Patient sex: F
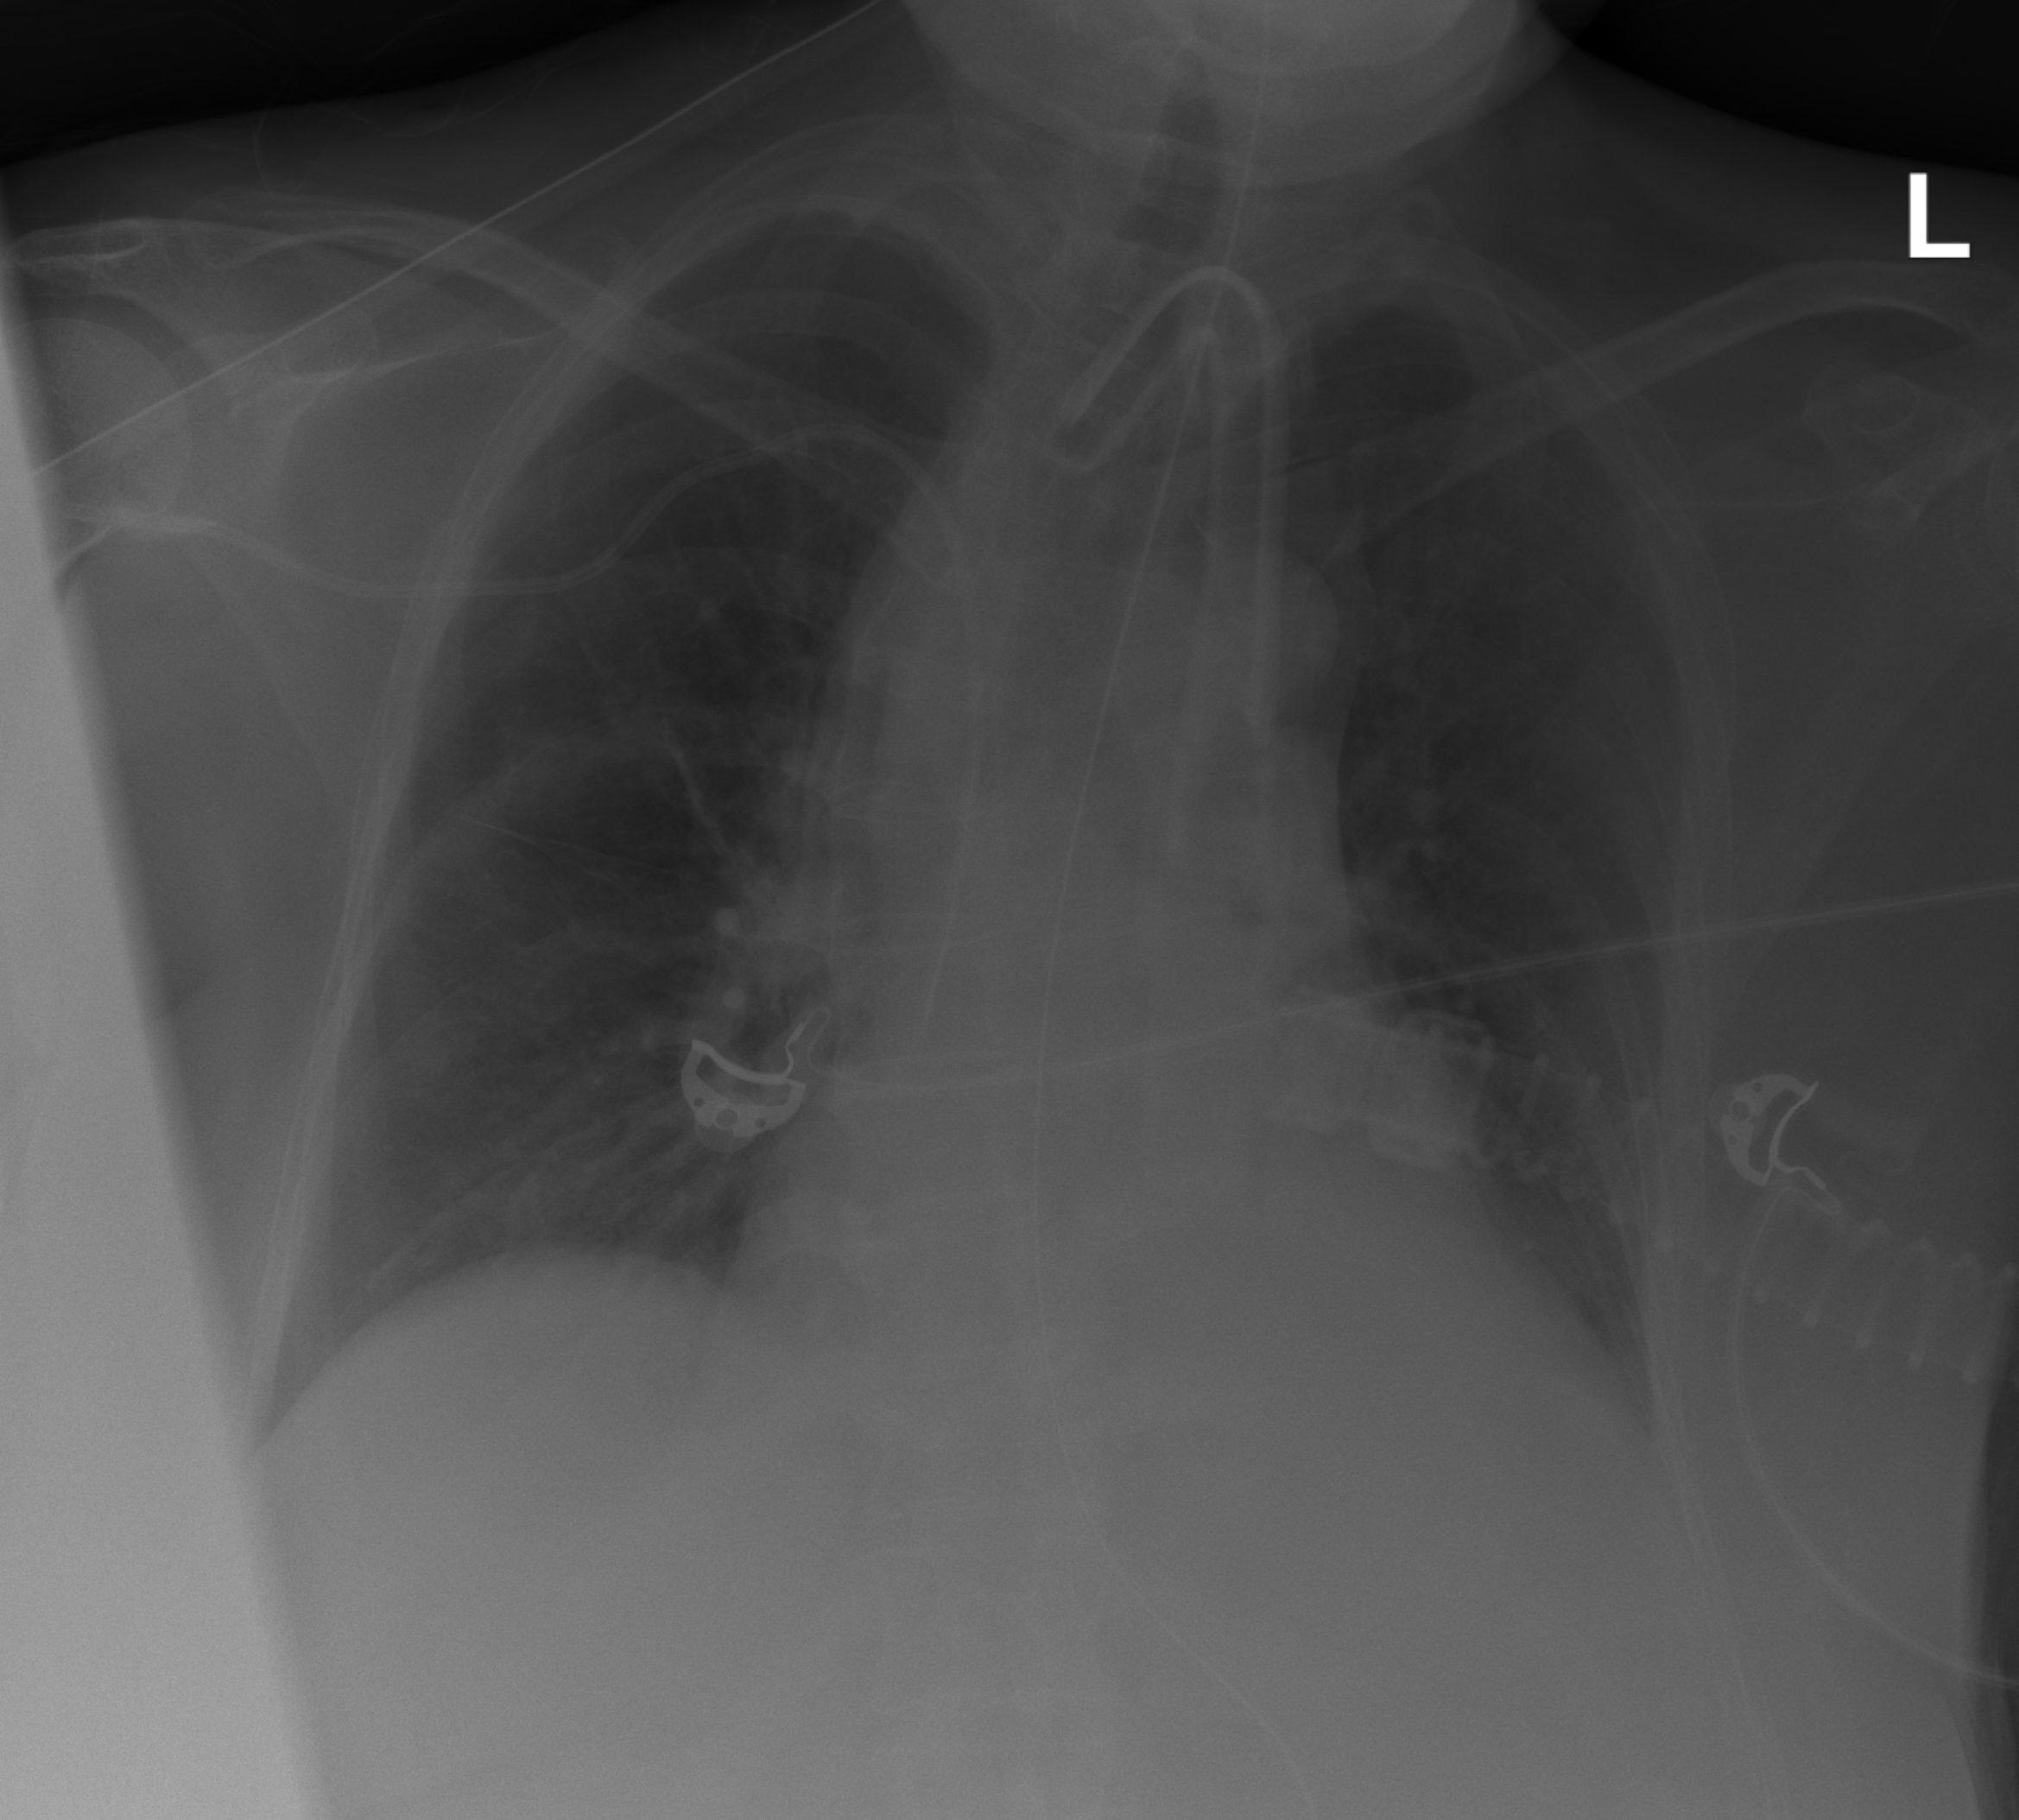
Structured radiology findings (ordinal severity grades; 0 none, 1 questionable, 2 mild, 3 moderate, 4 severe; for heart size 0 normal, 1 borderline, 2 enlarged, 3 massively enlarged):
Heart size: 1
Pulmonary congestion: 0
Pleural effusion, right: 0
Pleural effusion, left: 1
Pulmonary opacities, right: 1
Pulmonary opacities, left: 1
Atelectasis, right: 0
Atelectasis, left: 0